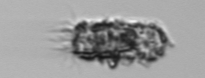
Label: Tintinnopsis